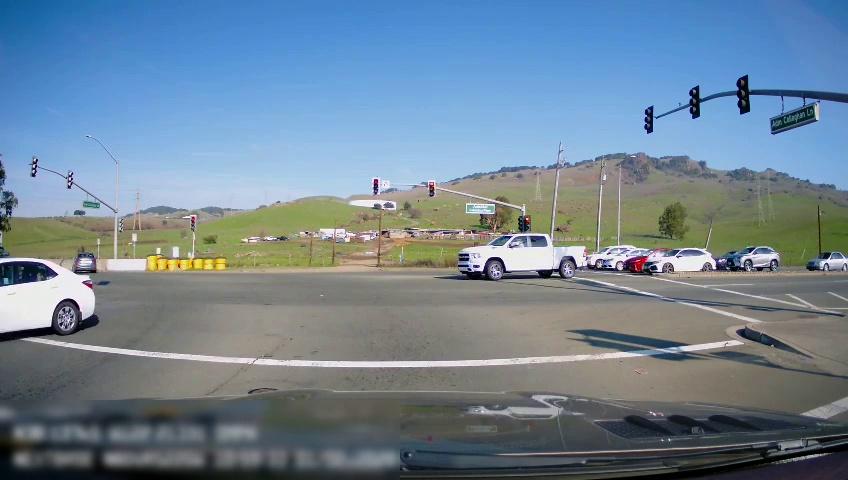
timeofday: Day
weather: Sunny
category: Drivable Space
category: Vehicles | SUV
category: Vehicles | Car
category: Vehicles | SUV
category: Vehicles | Car
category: Vehicles | Car
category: Vehicles | Car
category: Vehicles | Car
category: Vehicles | SUV
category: Vehicles | Car
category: Vehicles | Truck
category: Vehicles | SUV
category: Lanes | Opposite Lane
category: Traffic | Lights
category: Traffic | Lights
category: Traffic | Lights
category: Traffic | Lights
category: Traffic | Lights
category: Traffic | Lights
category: Traffic | Lights
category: Traffic | Signs
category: Traffic | Lights
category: Traffic | Lights
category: Traffic | Signs
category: Traffic | Lights
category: Traffic | Lights
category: Traffic | Signs